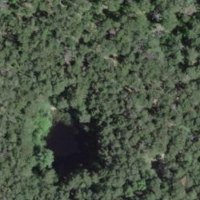
EUNIS habitat code: 44
Species observed at this site:
Planorbis carinatus
Garrulus glandarius